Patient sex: M
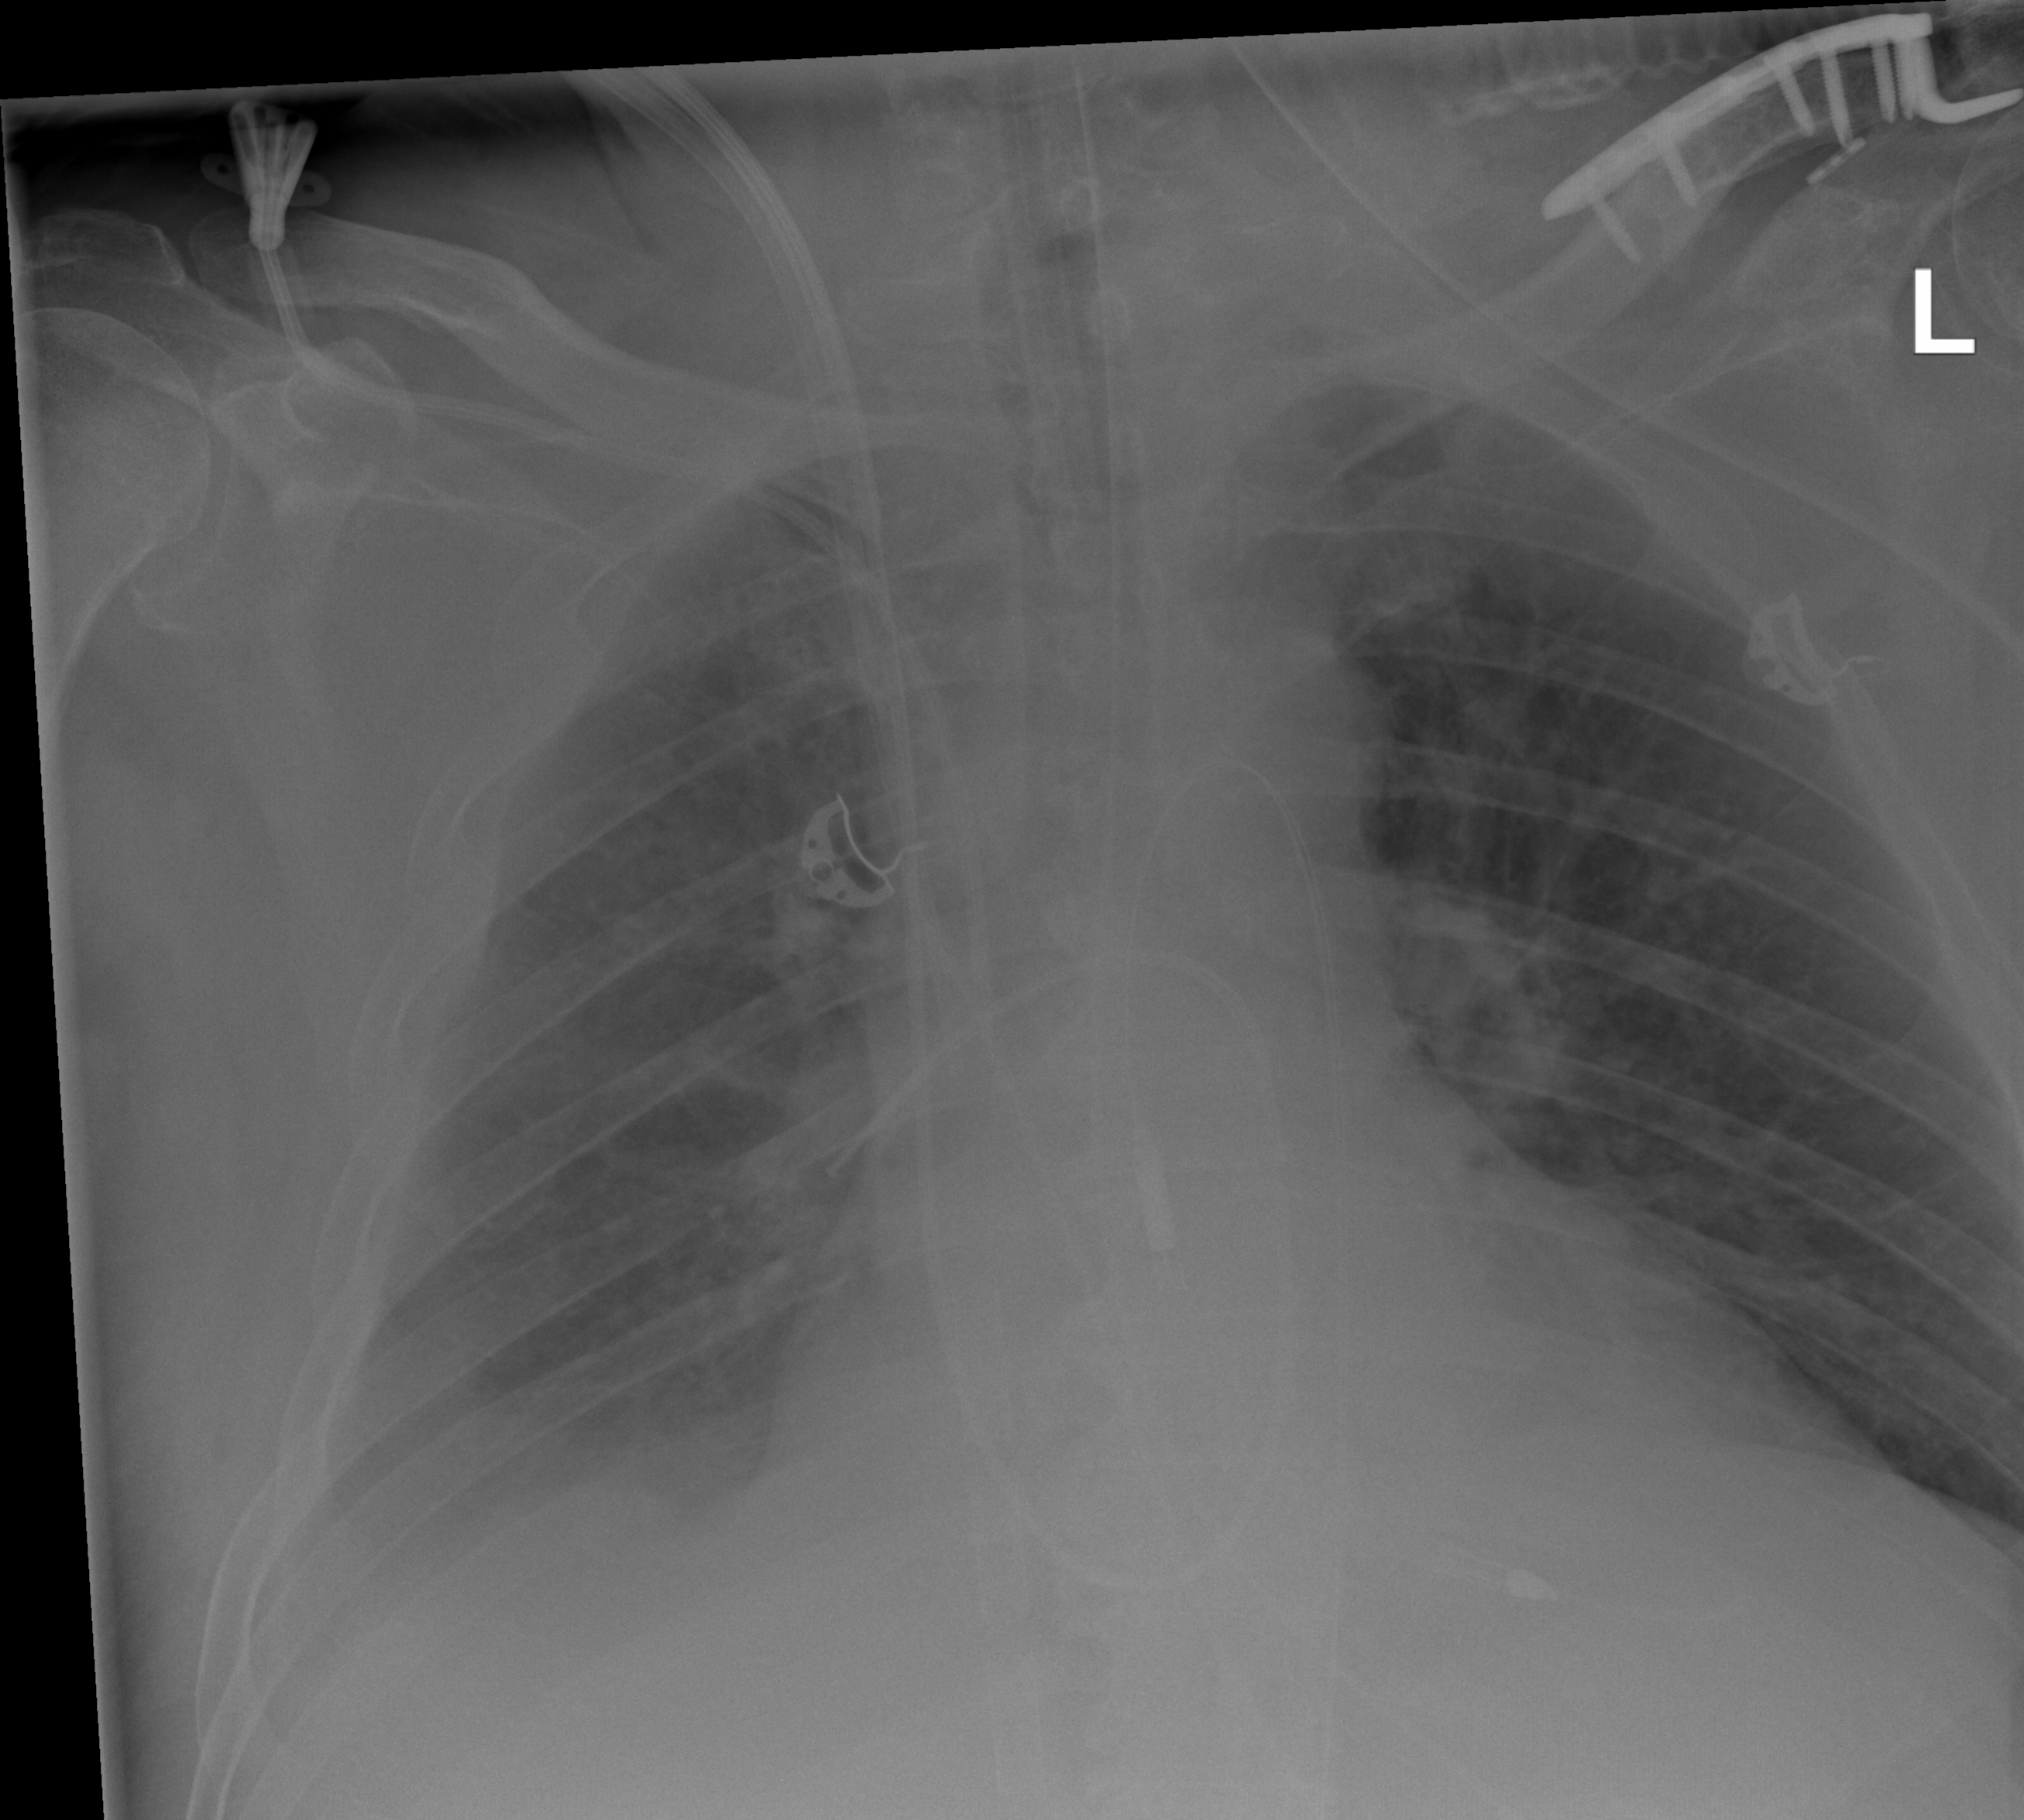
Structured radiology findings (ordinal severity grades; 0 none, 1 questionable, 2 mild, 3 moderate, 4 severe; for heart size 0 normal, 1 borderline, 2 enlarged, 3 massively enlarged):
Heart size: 2
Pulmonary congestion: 2
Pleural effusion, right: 2
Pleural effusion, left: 0
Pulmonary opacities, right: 0
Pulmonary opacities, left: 0
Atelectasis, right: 2
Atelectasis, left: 0